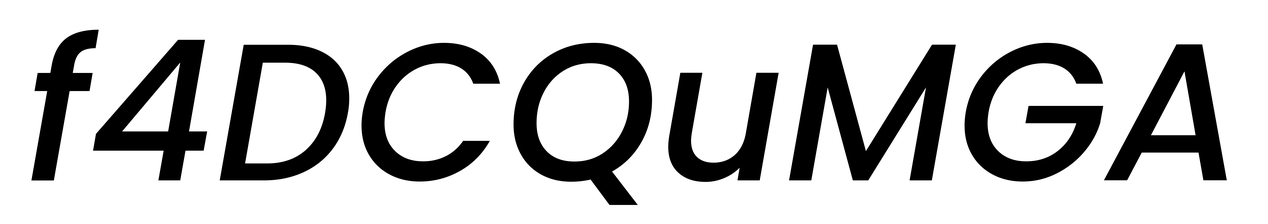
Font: Poppins-MediumItalic